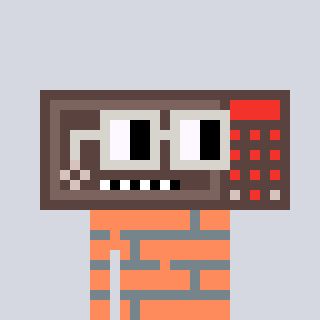
a pixel art character with square light gray glasses, a wallsafe-shaped head and a peachy-colored body on a cool background